Question: this code is for two players - computer vs user, everyone throws the dice twice and then the functions doing the work. game 1 => the one who gets the higher sum. wins. game 2=> the one who gets the lower diff.wins. game 3 => the one who gets two same numbers first wins. game 4 => not relevant at this stage.
'''
#define _CRT_SECURE_NO_WARNINGS
#include <stdio.h>
#include <time.h>
#include <math.h>
#include <stdlib.h>
int throwDice(); //helping function - throwing a dice
int diceSum();//game 1
int diceDiff();//game 2
int firstToDouble();//game 3
int polynomialDice();//game 4
void WLT(int x);//helping function - printing - win lose or tie
int main()
{
char g;
printf("Please choose a game to play:
1-diceSum-to play press 1.
2-diceDiff-to play press 2.
3-firstToDouble-to play press 3.
4-first-to-Double-to play press p.
");
do
{
scanf("%c",&g);//input for the g
if(g=='1')
WLT(diceSum());
else if(g=='2')
WLT(diceDiff());
else if(g=='3')
WLT(firstToDouble());
else if(g=='p')
printf("The polynomial's result is: %d
",polynomialDice());
else if(g=='E')
break;
else
break;
scanf("%c",&g);
}while(g>'0' || g<'4'||g=='p');//good input !
}
int throwDice()//helping function - input- numbers from 1 to 6 randomly.
{
int value;
srand(time(NULL));
value=(rand() % 6) + 1; // numbers from 1 to 6
return value;
}
int diceSum()//Q1
{
int x,y,z,w;
//two numbers for the user.
x=throwDice();
y=throwDice();
//two numbers for the computer.
z=throwDice();
w=throwDice();
printf("You got %d and %d.
",x,y);
printf("Your opponent got %d and %d.
",z,w);
if(x+y>z+w)//The user wins
return 1;
else if(x+y<z+w)//The computer wins
return -1;
else//A tie
return 0;
}
int diceDiff()//Q2
{
int x,y,z,w;
//two numbers for the user.
x=throwDice();
y=throwDice();
//two numbers for the computer.
z=throwDice();
w=throwDice();
printf("You got %d and %d.
",x,y);
printf("Your opponent got %d and %d.
",z,w);
if(abs(x-y)>abs(z-w))//computer wins
return -1;
else if(abs(x-y)<abs(z-w))//user wins
return 1;
else
return 0;//tie
}
int firstToDouble()//Q3
{
int x,y,z,w;
//two numbers for the user.
x=throwDice();
y=throwDice();
//two numbers for the computer.
z=throwDice();
w=throwDice();
printf("You got %d and %d.
",x,y);
printf("Your opponent got %d and %d.
",z,w);
if((x==y)&&(z==w))//if its a tie
return 0;
else if(x==y)//if the user gets same numbers
return 1;
else if(z==w)//if the computer got same numbers
return -1;
else
return firstToDouble();//if neither the computer nor the user gets same num
}
int polynomialDice()//Q-cyber
{
int a,b,c,d,e,f;
a=throwDice();
b=throwDice();
c=throwDice();
d=throwDice();
e=throwDice();
f=throwDice();
printf("%d*%d^4+%d*%d^3+%d*%d^2+%d*%d^1+%d*%d^0
",a,f,b,f,c,f,d,f,e,f);
return a*pow(f,4)+b*pow(f,3)+c*pow(f,2)+d*pow(f,1)+e*pow(f,0);
}
void WLT(int x)//helping function (it prints win,lose or tie)
{
if(x==1)
printf("You Won!
");
else if(x==0)
printf("It's a tie!
");
else if(x==-1)
printf("You Lost!
");
}
'''

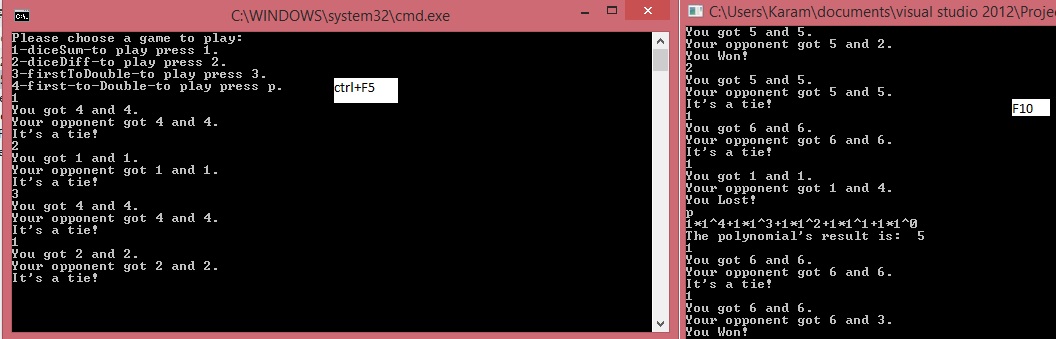
Answer: The problem is:that random gives the same value.
srand(time(NULL)) - should be in the main function
'void main()
{
srand(time(NULL))
...
}
and not in the helping function
throwDice()
the right form for the function is:
'''
#define _CRT_SECURE_NO_WARNINGS
#include <stdio.h>
#include <time.h>
#include <math.h>
#include <stdlib.h>
int throwDice(); //throwing a dice
int diceSum();//game 1
int diceDiff();//game 2
int firstToDouble();//game 3
int polynomialDice();//cyber
void WLT(int x);//win-lose-tie
void main()
{
char g;
srand(time(NULL));//the line we moved form throwDice()<--this was the problem.
printf("Please choose a game to play:
1-diceSum-to play press 1.
2-diceDiff-to play press 2.
3-firstToDouble-to play press 3.
4-first-to-Double-to play press p.
");
do
{
scanf("%c",&g);//input
if(g=='1')
WLT(diceSum());
else if(g=='2')
WLT(diceDiff());
else if(g=='3')
WLT(firstToDouble());
else if(g=='p')
printf("The polynomial's result is: %d
",polynomialDice());
else if(g=='E')
break;
else
break;
scanf("%c",&g);
}
while(g>'0'||g<'4'||g=='p');//right input
}
int throwDice()//helping function - input- numbers from 1 to 6 randomly.
{
int value;
value=(rand() % 6) + 1; // numbers from 1 to 6
return value;
}
int diceSum()//Q1
{
int x,y,z,w;
//two numbers for the user.
x=throwDice();
y=throwDice();
//two numbers for the computer.
z=throwDice();
w=throwDice();
printf("You got %d and %d.
",x,y);
printf("Your opponent got %d and %d.
",z,w);
if(x+y>z+w)//The user wins
return 1;
else if(x+y<z+w)//The computer wins
return -1;
else//A tie
return 0;
}
int diceDiff()//Q2
{
int x,y,z,w;
//two numbers for the user.
x=throwDice();
y=throwDice();
//two numbers for the computer.
z=throwDice();
w=throwDice();
printf("You got %d and %d.
",x,y);
printf("Your opponent got %d and %d.
",z,w);
if(abs(x-y)>abs(z-w))//computer wins
return -1;
else if(abs(x-y)<abs(z-w))//user wins
return 1;
else
return 0;//tie
}
int firstToDouble()//Q3
{
int x,y,z,w;
//two numbers for the user.
x=throwDice();
y=throwDice();
//two numbers for the computer.
z=throwDice();
w=throwDice();
printf("You got %d and %d.
",x,y);
printf("Your opponent got %d and %d.
",z,w);
if((x==y)&&(z==w))//if tie
return 0;
else if(x==y)//user wins
return 1;
else if(z==w)//computer wins
return -1;
else
return firstToDouble();//no body wins in this round
}
int polynomialDice()//Q-cyber
{
int a,b,c,d,e,f;
a=throwDice();
b=throwDice();
c=throwDice();
d=throwDice();
e=throwDice();
f=throwDice();
printf("%d*%d^4+%d*%d^3+%d*%d^2+%d*%d^1+%d*%d^0
",a,f,b,f,c,f,d,f,e,f);
return a*pow(f,4)+b*pow(f,3)+c*pow(f,2)+d*pow(f,1)+e*pow(f,0);
}
void WLT(int x)//helping function (it prints win,lose or tie)
{
if(x==1)
printf("You Won!
");
else if(x==0)
printf("It's a tie!
");
else if(x==-1)
printf("You Lost!
");
}
'''